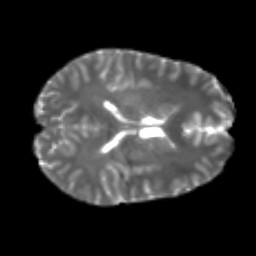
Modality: T2w
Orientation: axial
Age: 24
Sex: male
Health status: healthy
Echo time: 0.074 s